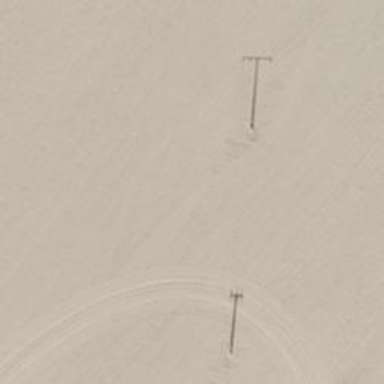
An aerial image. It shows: Minor power line with three cables.